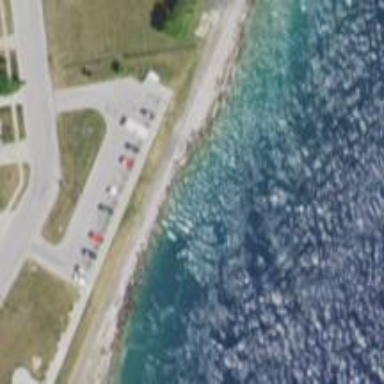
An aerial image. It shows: Breakwater constructed of rocks.